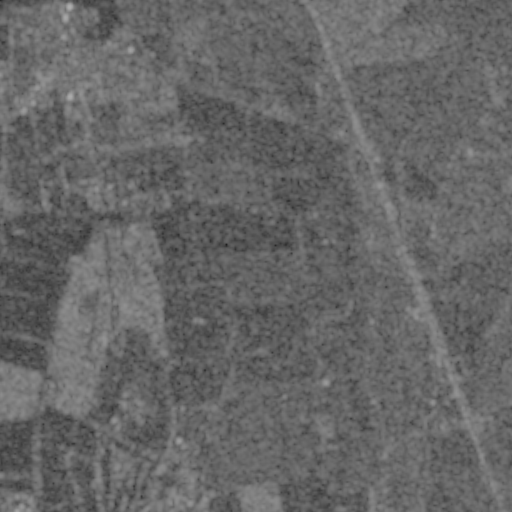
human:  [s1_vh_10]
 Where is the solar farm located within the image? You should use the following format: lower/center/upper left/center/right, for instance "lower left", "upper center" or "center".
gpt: The solar farm is located in the upper right of the image.
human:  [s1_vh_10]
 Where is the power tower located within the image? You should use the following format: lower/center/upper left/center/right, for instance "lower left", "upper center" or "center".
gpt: There is no power tower in the image.

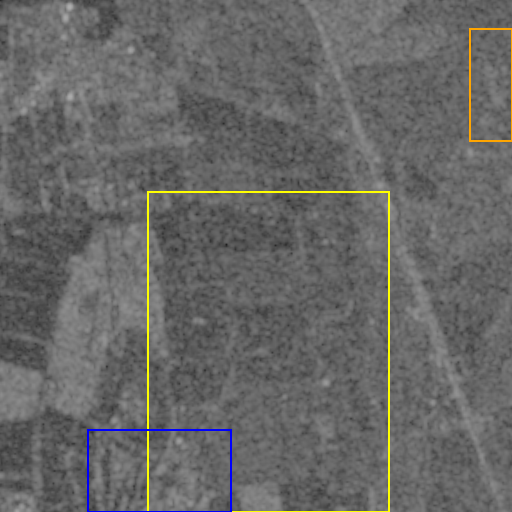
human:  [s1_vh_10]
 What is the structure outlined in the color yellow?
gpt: The structure outlined in yellow is a crop field.
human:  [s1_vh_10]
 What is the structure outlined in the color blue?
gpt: The structure outlined in blue is a park.
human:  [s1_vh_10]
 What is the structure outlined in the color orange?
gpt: The structure outlined in orange is a solar farm.
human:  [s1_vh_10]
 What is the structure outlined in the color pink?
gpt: There is no pink outline.